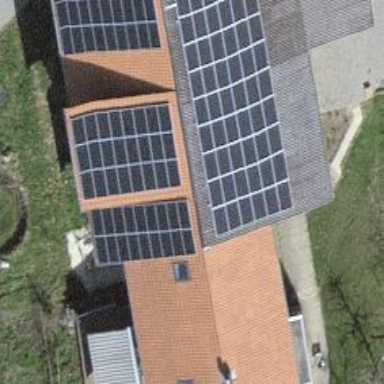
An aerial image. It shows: Solar photovoltaic panel generator.